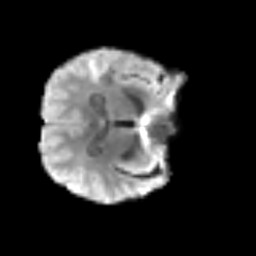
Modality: T2w
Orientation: axial
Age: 63
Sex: male
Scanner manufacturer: siemens
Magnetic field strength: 3 T
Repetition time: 3.2 s
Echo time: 0.081 s